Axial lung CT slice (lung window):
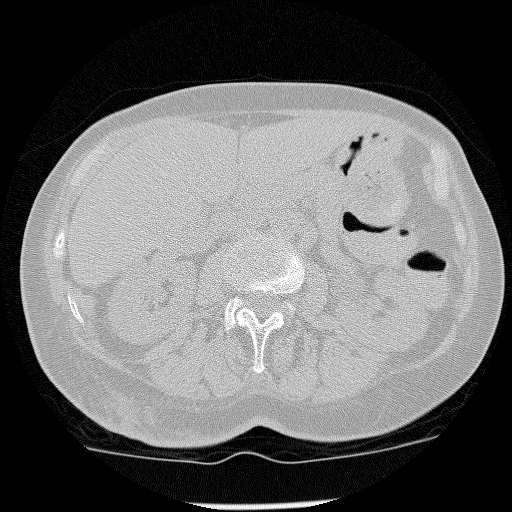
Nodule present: no